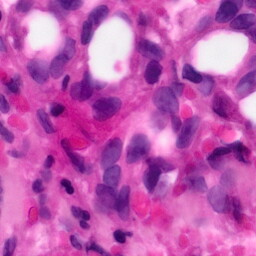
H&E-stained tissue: Pancreatic